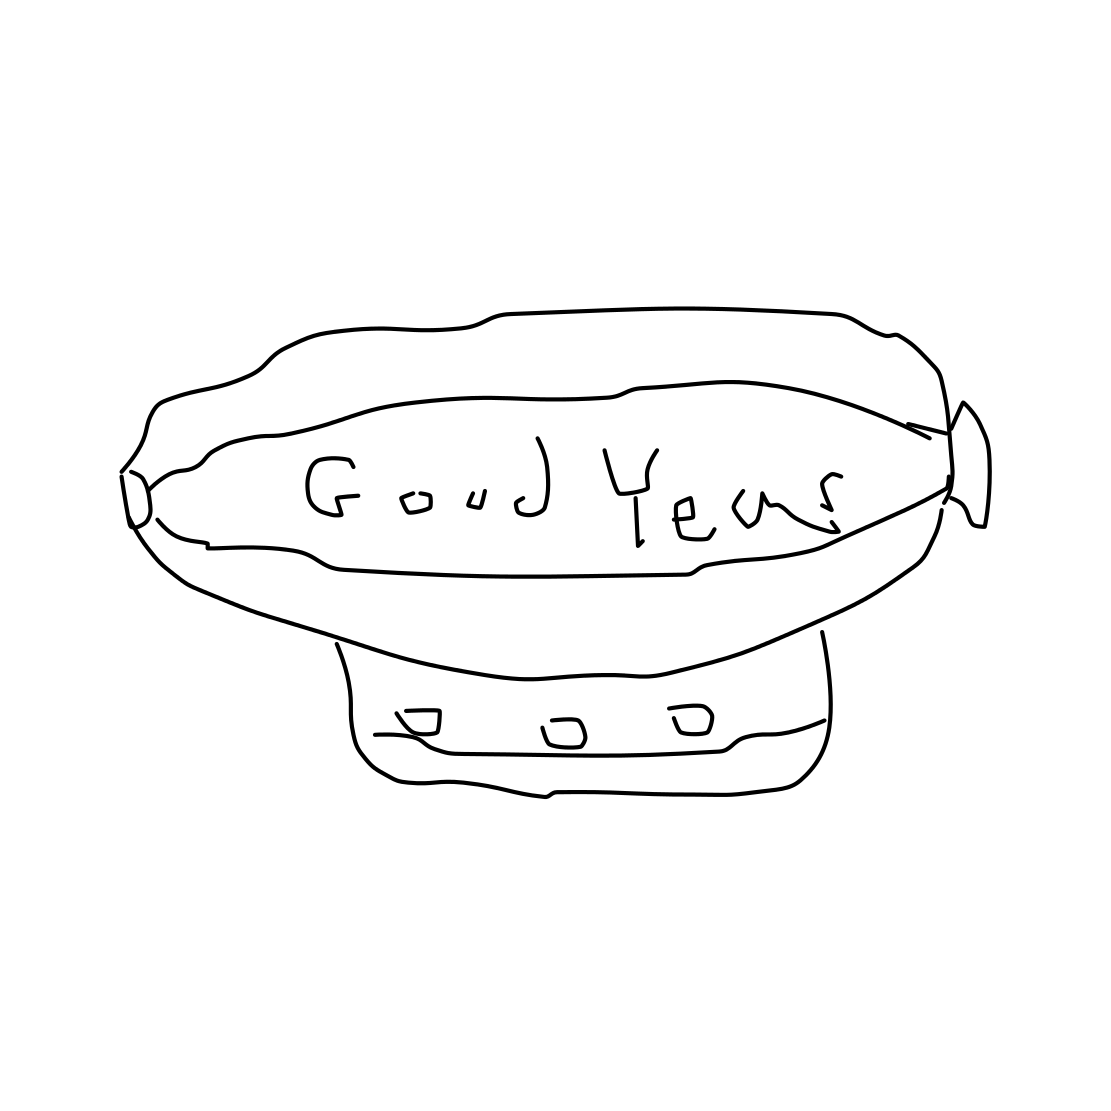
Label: blimp